Question: I have following tables:
'''
PRAGMA foreign_keys = ON;
CREATE TABLE products(
'_id' INTEGER PRIMARY KEY AUTOINCREMENT,
'name' VARCHAR(20),
'price' INTEGER
);
CREATE TABLE orders(
'_id' INTEGER PRIMARY KEY AUTOINCREMENT,
'order_number' INTEGER,
'order_sum' INTEGER
);
CREATE TABLE ord_details(
'_id' INTEGER PRIMARY KEY AUTOINCREMENT,
'order_id' INTEGER,
'product_id' INTEGER,
'product_count' INTEGER,
FOREIGN KEY (order_id) REFERENCES orders(_id) ON DELETE CASCADE ON UPDATE CASCADE,
FOREIGN KEY (product_id) REFERENCES products(_id) ON DELETE CASCADE ON UPDATE CASCADE
);
CREATE TABLE ord_times(
'_id' INTEGER PRIMARY KEY AUTOINCREMENT,
'order_id' INTEGER,
'start_t' TIMESTAMP DEFAULT CURRENT_TIMESTAMP,
'end_t' TIMESTAMP DEFAULT CURRENT_TIMESTAMP,
FOREIGN KEY (order_id) REFERENCES orders(_id) ON DELETE CASCADE ON UPDATE CASCADE
);
'''
So, in tables have following data:
In table
'''
---------------------
1 | roll | 100
2 | cheese | 500
3 | burger | 300
4 | mega burger | 550
'''
In table
'''
-------------
1 | 11 | 600
'''
In table
'''
--------------
1 | 1 | 1 | 1
1 | 1 | 2 | 1
'''
In table
'''
--------------------------------------------------------
1 | 1 | 12/23/2013 12:24:38 PM | 12/23/2013 12:27:02 PM
'''
when I execute this SQL command and it gives incorrect result:
'''
SELECT orders.order_number, products.name as prname, products.price, ord_details.product_count, orders.order_sum, ord_times.start_t, ord_times.end_t FROM orders
LEFT JOIN ord_details ON orders._id=ord_details.order_id
LEFT JOIN products ON ord_details.product_id=products._id
LEFT JOIN ord_times ON orders._id=ord_times.order_id
'''
'''
-----------------------------------------------------------------------------------
11 | roll | 100 | 1 | 600 | 12/23/2013 12:24:38 PM | 12/23/2013 12:27:02 PM
11 | cheese | 500 | 1 | 600 | 12/23/2013 12:24:38 PM | 12/23/2013 12:27:02 PM
11 | burger | 300 | 0 | 600 | 12/23/2013 12:24:38 PM | 12/23/2013 12:27:02 PM
11 | mega burger | 550 | 0 | 600 | 12/23/2013 12:24:38 PM | 12/23/2013 12:27:02 PM
'''
'''
-----------------------------------------------------------------------------------
11 | roll | 100 | 1 | 600 | 12/23/2013 12:24:38 PM | 12/23/2013 12:27:02 PM
11 | cheese | 500 | 1 | 600 | 12/23/2013 12:24:38 PM | 12/23/2013 12:27:02 PM
'''
When I execute this code in sqlite-shell-win32-x86-<PHONE> normally working:

but execute this SQL in android return incorrect result.
Here inserting code:
'''
INSERT INTO products (name, price) VALUES ("roll", 100);
INSERT INTO products (name, price) VALUES ("cheese", 500);
INSERT INTO products (name, price) VALUES ("burger", 300);
INSERT INTO products (name, price) VALUES ("mega burger", 550);
INSERT INTO orders (order_number, order_sum) VALUES (11, 600);
INSERT INTO ord_details (order_id, product_id, product_count) VALUES (1, 1, 1);
INSERT INTO ord_details (order_id, product_id, product_count) VALUES (1, 2, 1);
INSERT INTO ord_times (order_id, start_t, end_t) VALUES (1,'12/23/2013 12:24:38 PM', '12/23/2013 12:27:02 PM');
'''
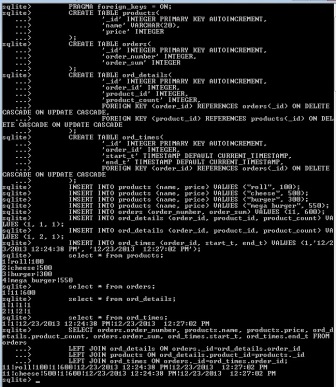
Answer: Try to use JOIN instead of LEFT JOIN while joining the OrderDetails and Products table so the code will look like
'''
SELECT orders.order_number, products.name as prname, products.price,
ord_details.product_count, orders.order_sum, ord_times.start_t, ord_times.end_t FROM orders
LEFT JOIN ord_details ON orders._id=ord_details.order_id
JOIN products ON ord_details.product_id=products._id
LEFT JOIN ord_times ON orders._id=ord_times.order_id
'''